Field crop: maize
Growth stage: 2
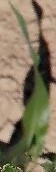
Species: maize